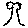
Label: tree